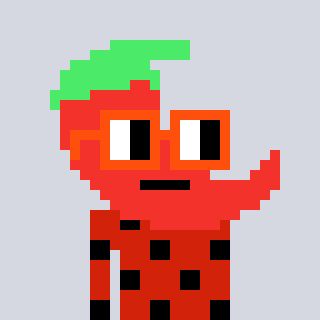
a pixel art character with square orange glasses, a chilli-shaped head and a red-colored body on a cool background